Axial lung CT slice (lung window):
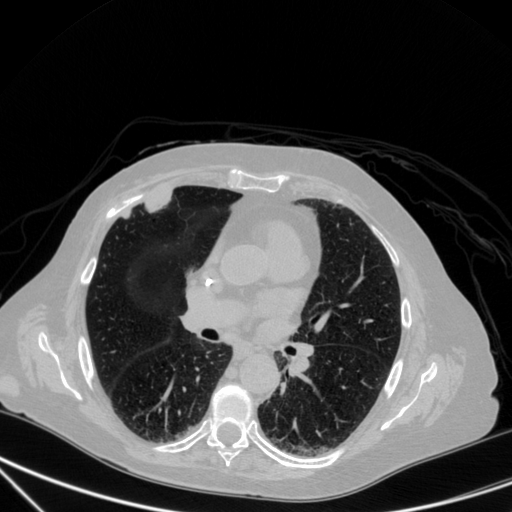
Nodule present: yes
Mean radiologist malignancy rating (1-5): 4